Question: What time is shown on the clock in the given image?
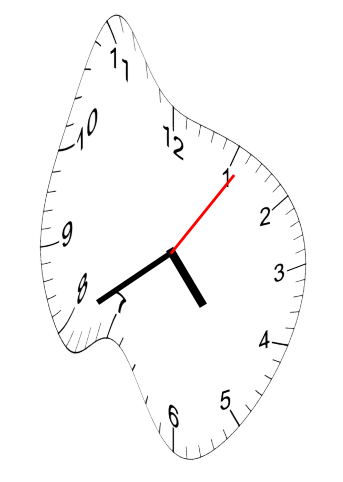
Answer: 04:40:06